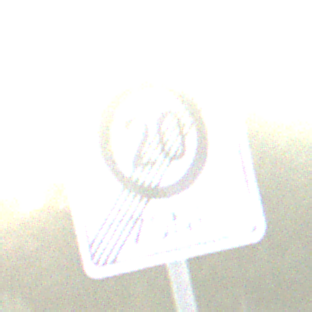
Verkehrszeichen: EndeZone20
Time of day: SunriseSunset
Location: Outdoor (Nature)
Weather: PartlyCloudy
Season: NotSpecified
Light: Natural